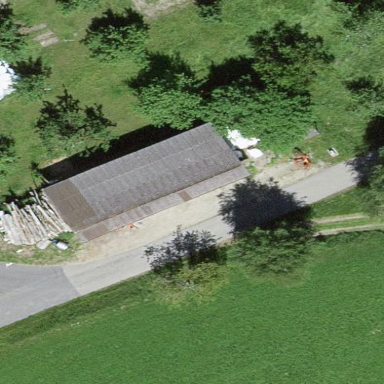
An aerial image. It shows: Shed building.